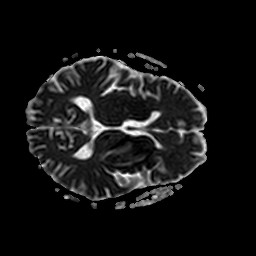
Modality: ADC
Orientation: axial
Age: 38
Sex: female
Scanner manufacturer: philips
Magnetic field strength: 3 T
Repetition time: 4.089 s
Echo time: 0.06069 s